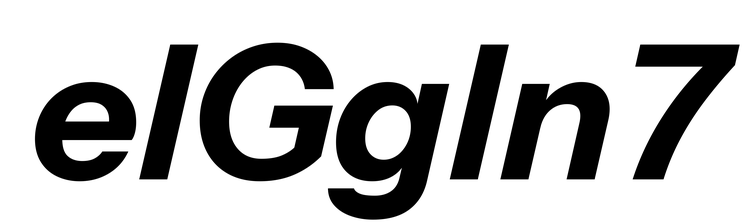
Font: InstrumentSans-Italic_Bold_Italic